Question:
Though I have values on the asp graph as attached, what I need is a different value to be shown on each bar.
For example instead of 5 on the bar graph I need to display 50 (instead of the label that displays 5).
What I would like to know is what property like the one below should i use in order to manipulate the label shown on each bar.
'''
Chart1.ChartAreas[0].AxisX.TitleFont = new Font("Times New Roman", 11f);
'''
Thanks in advance.
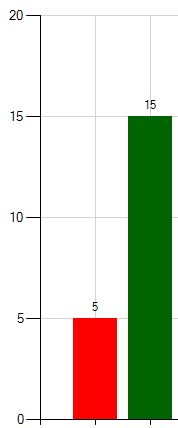
Answer: The value for the label can be set as below:
'''
Chart1.Series["Series1"].Points[counter].Label = "2";
'''